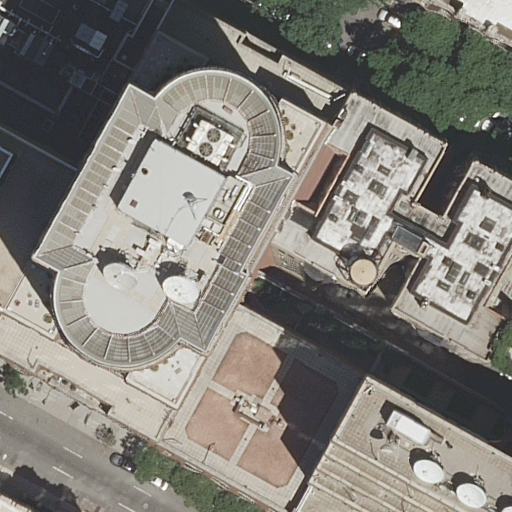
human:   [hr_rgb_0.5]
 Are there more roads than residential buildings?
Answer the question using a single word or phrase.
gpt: no

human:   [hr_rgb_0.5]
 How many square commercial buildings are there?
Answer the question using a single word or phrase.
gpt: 0

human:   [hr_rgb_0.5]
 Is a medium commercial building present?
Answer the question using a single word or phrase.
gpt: no

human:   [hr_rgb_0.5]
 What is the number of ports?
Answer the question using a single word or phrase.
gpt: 0

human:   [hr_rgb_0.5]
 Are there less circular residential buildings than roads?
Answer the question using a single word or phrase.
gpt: yes

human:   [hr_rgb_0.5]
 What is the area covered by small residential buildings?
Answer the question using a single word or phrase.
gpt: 95m2

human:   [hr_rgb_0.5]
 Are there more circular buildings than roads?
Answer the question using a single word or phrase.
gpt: no

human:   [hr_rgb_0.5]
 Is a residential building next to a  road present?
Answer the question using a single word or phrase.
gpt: yes

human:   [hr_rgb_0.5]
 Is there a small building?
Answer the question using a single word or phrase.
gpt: yes

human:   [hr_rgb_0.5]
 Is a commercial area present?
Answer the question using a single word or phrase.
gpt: no

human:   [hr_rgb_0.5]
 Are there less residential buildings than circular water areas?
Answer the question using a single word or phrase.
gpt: no

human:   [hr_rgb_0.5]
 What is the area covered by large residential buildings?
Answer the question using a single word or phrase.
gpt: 4232m2

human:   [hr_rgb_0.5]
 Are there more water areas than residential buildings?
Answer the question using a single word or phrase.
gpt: no

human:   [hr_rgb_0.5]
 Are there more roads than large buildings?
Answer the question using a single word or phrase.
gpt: no

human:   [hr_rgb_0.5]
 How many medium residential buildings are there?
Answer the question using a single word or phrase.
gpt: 2

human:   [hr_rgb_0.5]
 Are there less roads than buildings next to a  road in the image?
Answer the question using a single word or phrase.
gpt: yes

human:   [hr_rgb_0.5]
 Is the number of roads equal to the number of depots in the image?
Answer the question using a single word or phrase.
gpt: no

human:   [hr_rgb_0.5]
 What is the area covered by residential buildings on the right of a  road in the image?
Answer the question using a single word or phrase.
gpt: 2235m2

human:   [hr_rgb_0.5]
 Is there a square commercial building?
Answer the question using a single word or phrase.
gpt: no

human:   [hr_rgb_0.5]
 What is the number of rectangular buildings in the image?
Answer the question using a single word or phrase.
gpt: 7

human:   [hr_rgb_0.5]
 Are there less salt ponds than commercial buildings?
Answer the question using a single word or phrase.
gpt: no

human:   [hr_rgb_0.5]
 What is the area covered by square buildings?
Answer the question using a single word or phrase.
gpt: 0m2

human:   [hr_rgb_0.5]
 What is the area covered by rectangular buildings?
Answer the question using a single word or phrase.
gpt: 2102m2

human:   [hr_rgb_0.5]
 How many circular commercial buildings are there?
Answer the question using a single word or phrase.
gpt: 0

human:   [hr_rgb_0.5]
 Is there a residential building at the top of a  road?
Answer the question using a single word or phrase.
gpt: yes

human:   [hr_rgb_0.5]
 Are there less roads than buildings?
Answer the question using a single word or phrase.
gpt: yes

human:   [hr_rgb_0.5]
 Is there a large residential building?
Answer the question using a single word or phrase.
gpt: yes

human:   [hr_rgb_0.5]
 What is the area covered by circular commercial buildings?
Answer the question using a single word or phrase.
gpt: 0m2

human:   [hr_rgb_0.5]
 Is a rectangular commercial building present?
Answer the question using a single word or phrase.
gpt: no

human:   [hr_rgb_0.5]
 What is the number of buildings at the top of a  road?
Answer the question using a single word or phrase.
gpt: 6

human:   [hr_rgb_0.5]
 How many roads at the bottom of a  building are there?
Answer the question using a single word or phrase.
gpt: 1

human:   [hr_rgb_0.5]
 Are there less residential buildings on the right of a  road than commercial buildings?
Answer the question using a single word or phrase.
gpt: no

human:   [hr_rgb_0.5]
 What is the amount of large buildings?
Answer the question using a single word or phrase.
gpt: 4

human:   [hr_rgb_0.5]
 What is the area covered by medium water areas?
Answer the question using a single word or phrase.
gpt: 0m2

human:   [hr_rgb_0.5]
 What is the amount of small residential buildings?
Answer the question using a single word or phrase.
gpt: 3

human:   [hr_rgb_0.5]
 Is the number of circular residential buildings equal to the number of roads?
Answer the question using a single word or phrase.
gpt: no

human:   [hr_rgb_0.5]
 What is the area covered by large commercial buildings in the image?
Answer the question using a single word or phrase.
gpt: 0m2